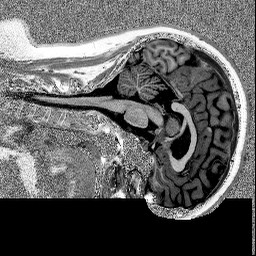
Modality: MP2RAGE
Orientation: sagittal
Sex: female